Field crop: maize
Growth stage: 2
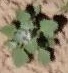
Species: chenopodium